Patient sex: F
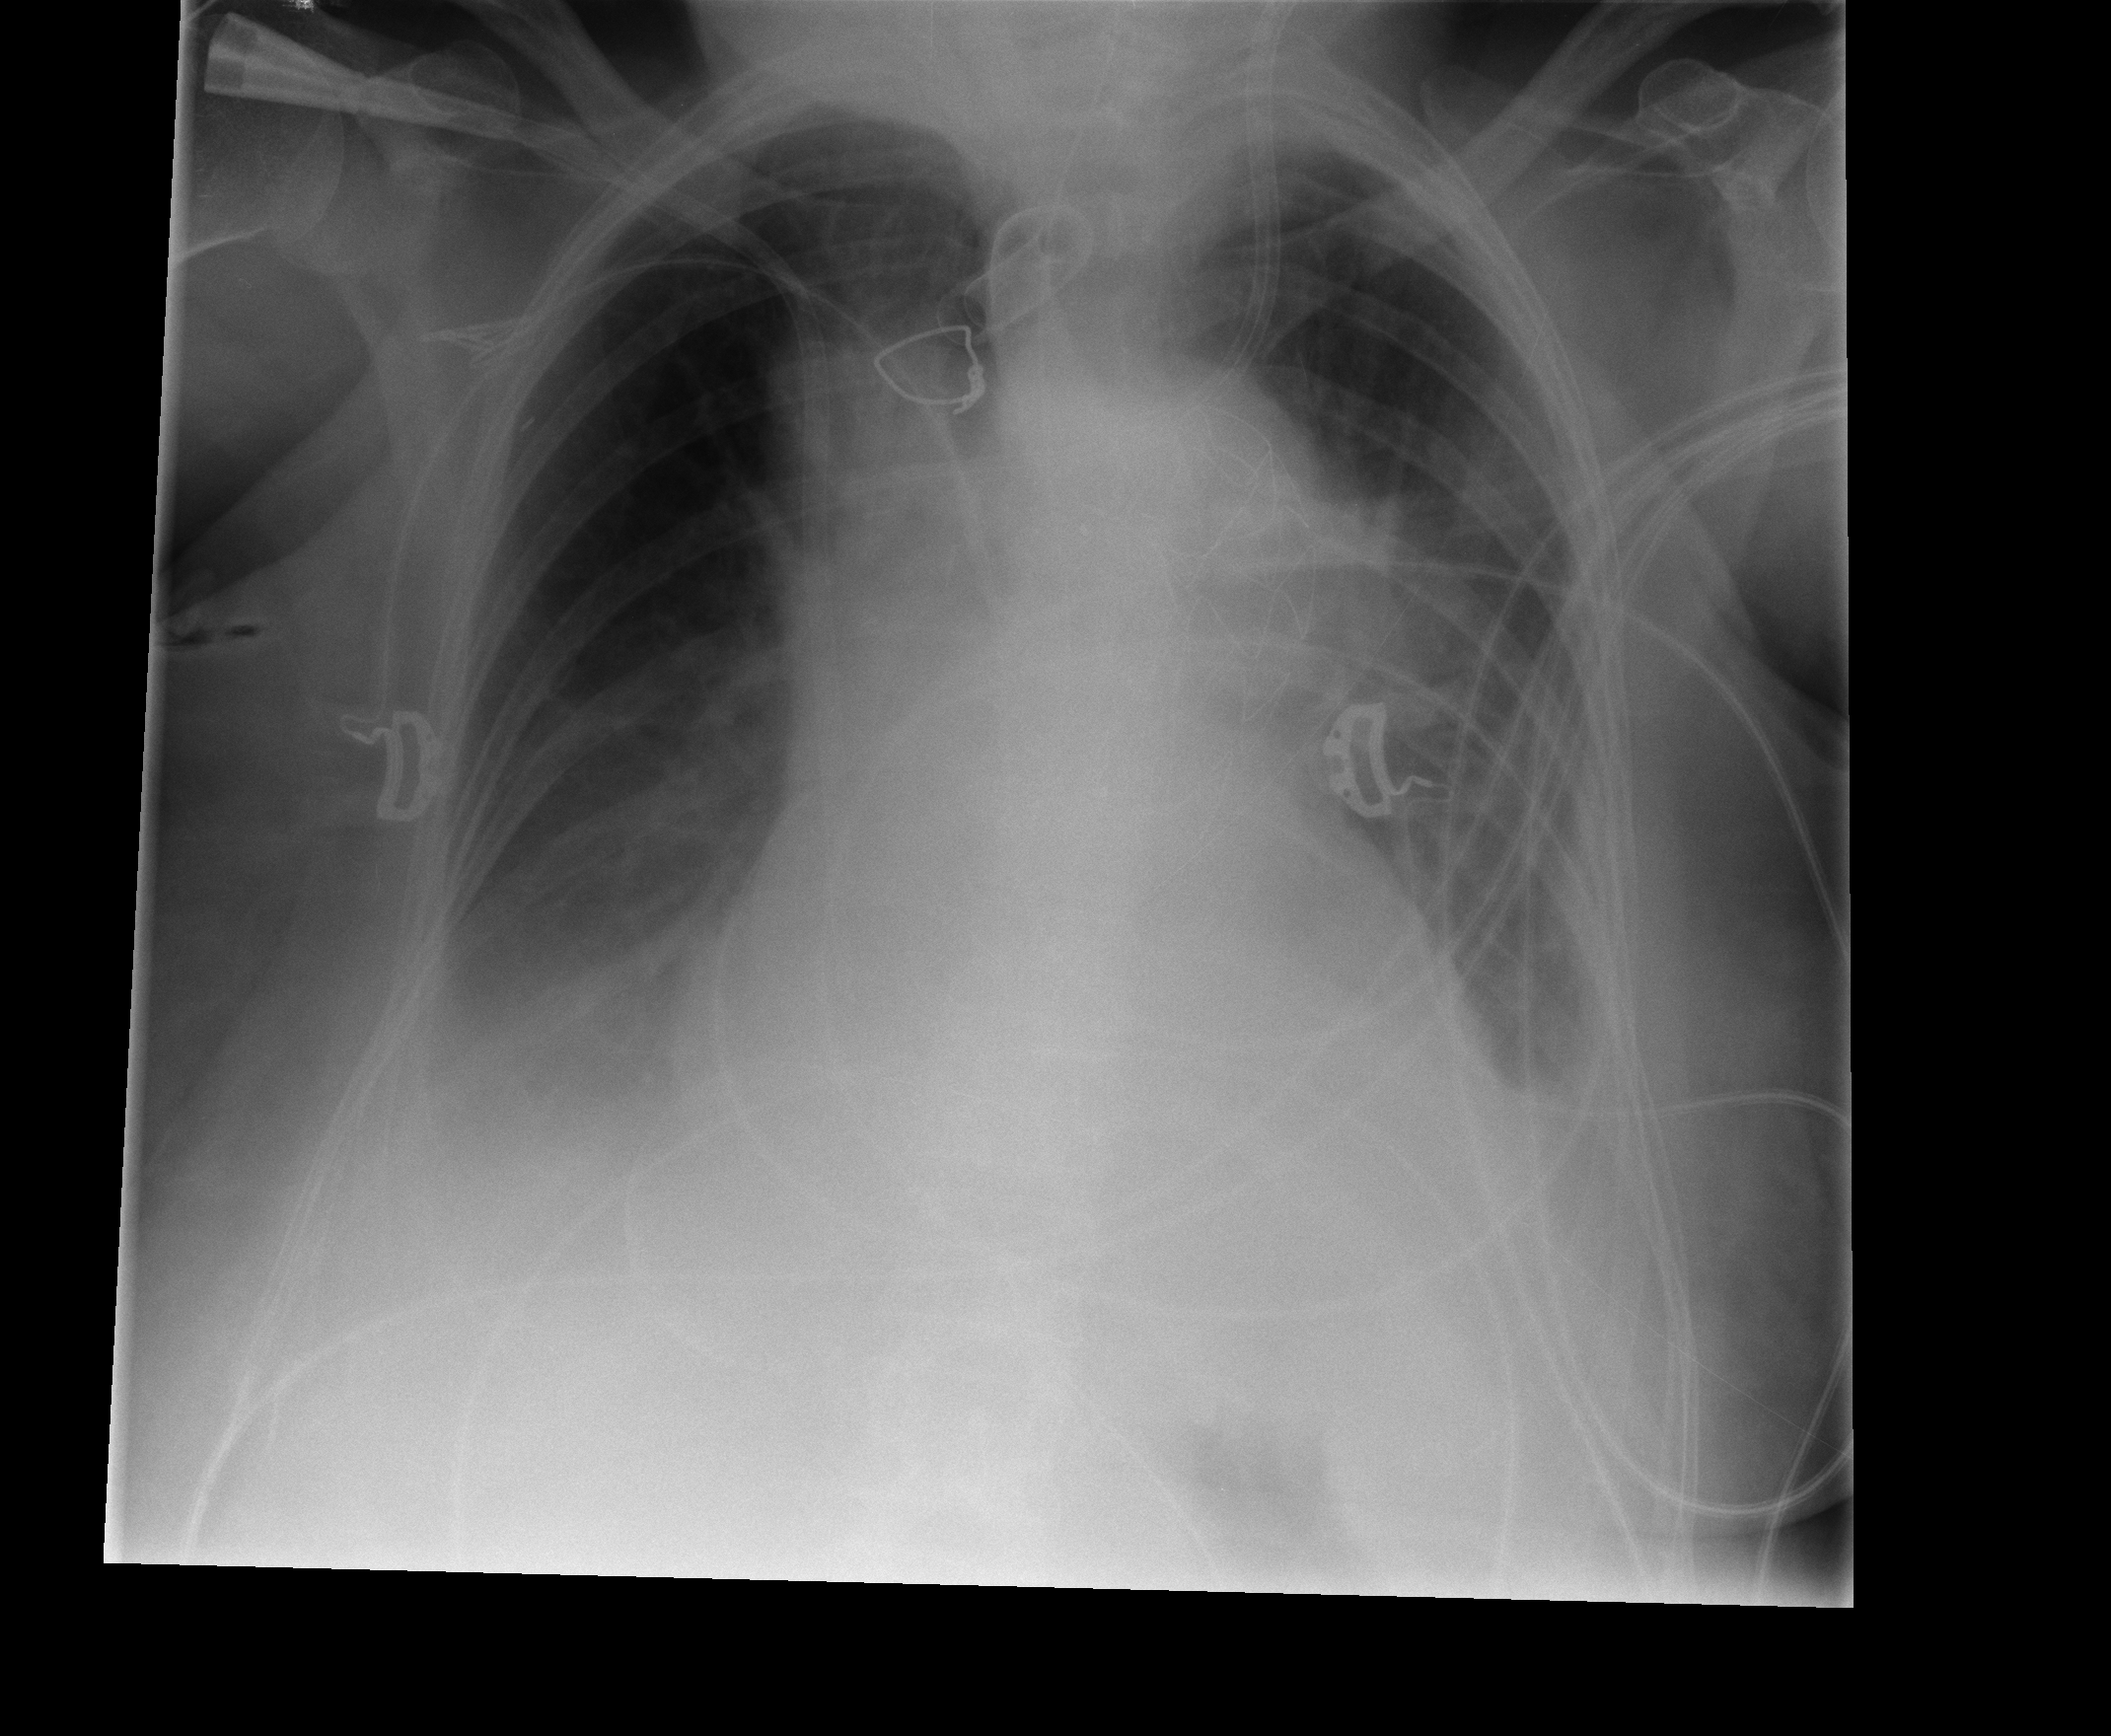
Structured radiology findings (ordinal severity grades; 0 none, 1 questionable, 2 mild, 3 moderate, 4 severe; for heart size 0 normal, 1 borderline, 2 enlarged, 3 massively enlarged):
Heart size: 2
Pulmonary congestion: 2
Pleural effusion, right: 2
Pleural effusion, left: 2
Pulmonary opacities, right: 1
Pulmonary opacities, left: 2
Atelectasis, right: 2
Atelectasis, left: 2